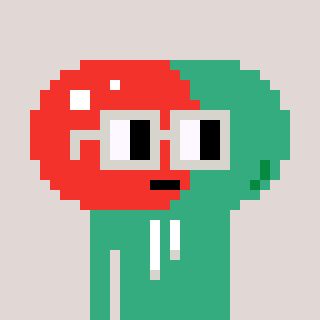
a pixel art character with square light gray glasses, a pill-shaped head and a teal-colored body on a warm background